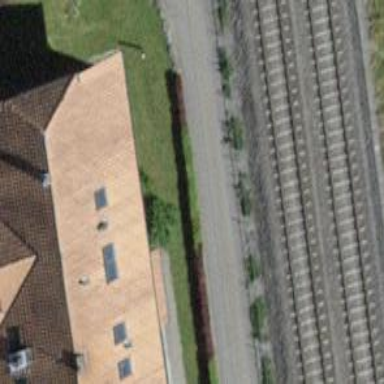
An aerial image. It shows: Residential building.